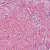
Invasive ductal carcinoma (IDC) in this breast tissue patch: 0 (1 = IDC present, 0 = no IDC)